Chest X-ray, PA view. Patient: 21 years old, sex M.
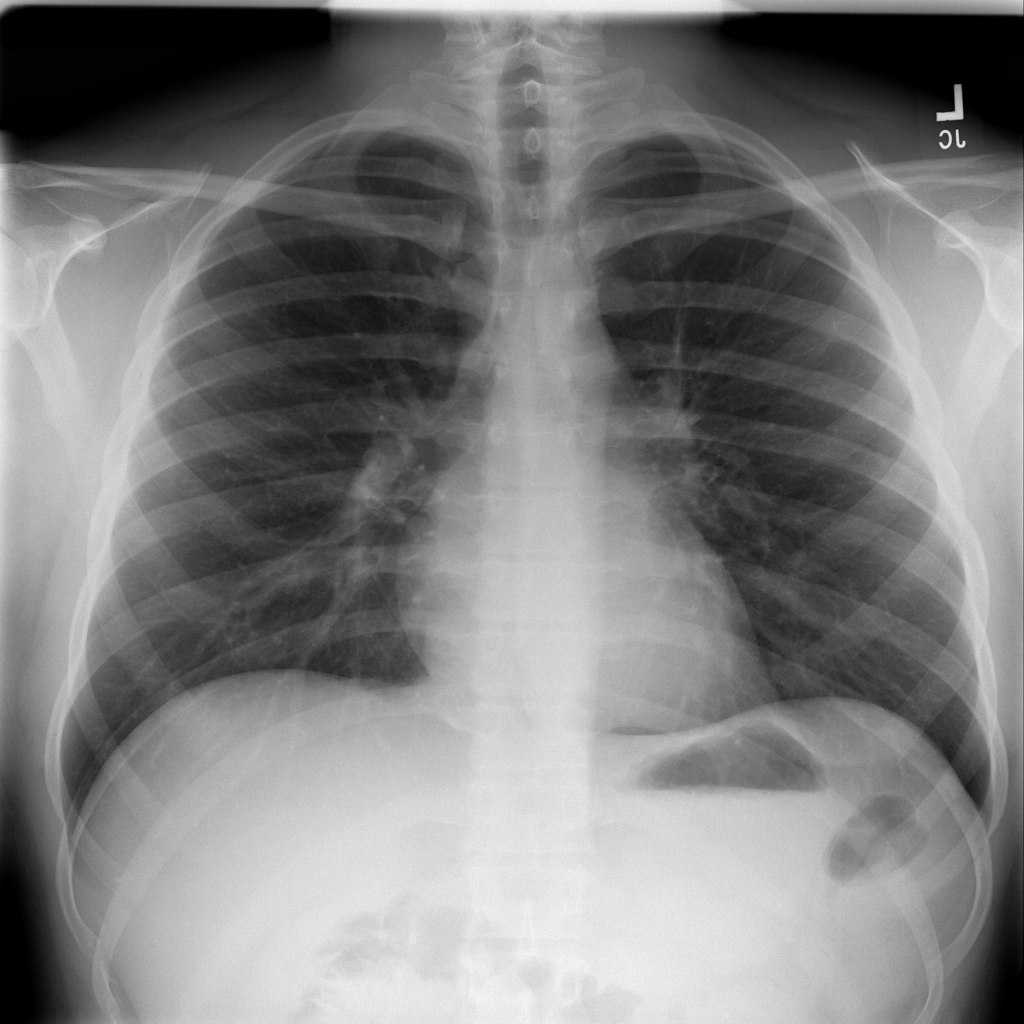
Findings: No Finding